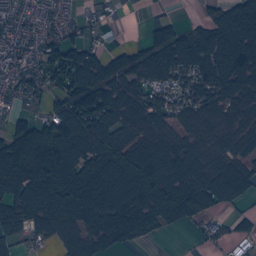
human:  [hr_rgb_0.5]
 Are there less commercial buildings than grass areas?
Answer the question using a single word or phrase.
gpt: yes

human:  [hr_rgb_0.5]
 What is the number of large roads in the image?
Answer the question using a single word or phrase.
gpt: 0

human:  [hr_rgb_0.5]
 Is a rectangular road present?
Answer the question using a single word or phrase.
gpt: no

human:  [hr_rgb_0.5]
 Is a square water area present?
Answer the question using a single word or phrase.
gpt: no

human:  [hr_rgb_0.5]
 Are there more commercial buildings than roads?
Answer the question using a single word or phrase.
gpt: no

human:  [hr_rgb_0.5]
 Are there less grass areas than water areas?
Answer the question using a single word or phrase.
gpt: no

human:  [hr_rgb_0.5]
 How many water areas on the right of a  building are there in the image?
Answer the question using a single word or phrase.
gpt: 11

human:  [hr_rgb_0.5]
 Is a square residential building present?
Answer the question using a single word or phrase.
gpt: yes

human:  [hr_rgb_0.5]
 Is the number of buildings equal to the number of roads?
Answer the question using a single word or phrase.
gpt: no

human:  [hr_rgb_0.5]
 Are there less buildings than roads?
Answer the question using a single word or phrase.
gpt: no

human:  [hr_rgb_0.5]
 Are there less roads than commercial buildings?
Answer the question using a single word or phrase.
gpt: no

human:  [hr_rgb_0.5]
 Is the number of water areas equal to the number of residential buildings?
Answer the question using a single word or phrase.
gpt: no

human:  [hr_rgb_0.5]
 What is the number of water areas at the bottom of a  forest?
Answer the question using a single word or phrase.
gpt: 11

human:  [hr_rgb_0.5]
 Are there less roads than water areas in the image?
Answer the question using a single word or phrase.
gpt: no

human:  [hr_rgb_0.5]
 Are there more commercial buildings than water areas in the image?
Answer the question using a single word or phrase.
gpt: yes

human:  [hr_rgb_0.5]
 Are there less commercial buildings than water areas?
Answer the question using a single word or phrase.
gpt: no

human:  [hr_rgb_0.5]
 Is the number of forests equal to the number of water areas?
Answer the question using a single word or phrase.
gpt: no

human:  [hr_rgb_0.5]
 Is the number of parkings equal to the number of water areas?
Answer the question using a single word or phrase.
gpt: no

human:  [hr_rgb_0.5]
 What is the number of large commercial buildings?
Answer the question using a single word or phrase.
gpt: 1

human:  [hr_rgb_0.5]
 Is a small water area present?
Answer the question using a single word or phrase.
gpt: yes

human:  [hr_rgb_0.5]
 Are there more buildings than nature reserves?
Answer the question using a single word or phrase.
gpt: yes

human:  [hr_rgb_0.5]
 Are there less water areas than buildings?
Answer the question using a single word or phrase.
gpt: yes

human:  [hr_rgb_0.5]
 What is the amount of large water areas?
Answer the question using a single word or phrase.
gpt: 0

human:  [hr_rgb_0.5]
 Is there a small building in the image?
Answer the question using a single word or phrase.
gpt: yes

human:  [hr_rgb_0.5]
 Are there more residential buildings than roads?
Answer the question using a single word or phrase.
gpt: yes

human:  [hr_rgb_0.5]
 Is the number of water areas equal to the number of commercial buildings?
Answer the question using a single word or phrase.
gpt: no

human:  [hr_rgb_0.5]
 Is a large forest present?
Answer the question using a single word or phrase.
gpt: yes

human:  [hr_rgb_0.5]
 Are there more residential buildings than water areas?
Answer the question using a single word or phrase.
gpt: yes

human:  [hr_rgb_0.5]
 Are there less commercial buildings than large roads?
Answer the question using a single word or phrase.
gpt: no

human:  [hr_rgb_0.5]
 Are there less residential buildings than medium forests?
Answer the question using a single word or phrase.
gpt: no

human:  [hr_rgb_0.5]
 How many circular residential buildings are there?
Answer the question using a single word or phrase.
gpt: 2

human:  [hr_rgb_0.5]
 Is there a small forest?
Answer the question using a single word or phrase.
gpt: yes

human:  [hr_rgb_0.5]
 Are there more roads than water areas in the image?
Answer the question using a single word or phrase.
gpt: yes

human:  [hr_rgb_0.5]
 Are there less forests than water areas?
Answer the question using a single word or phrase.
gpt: no

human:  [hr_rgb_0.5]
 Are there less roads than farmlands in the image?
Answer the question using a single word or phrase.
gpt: no

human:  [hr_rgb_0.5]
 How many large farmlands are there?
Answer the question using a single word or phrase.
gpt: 34